Breast ultrasound image
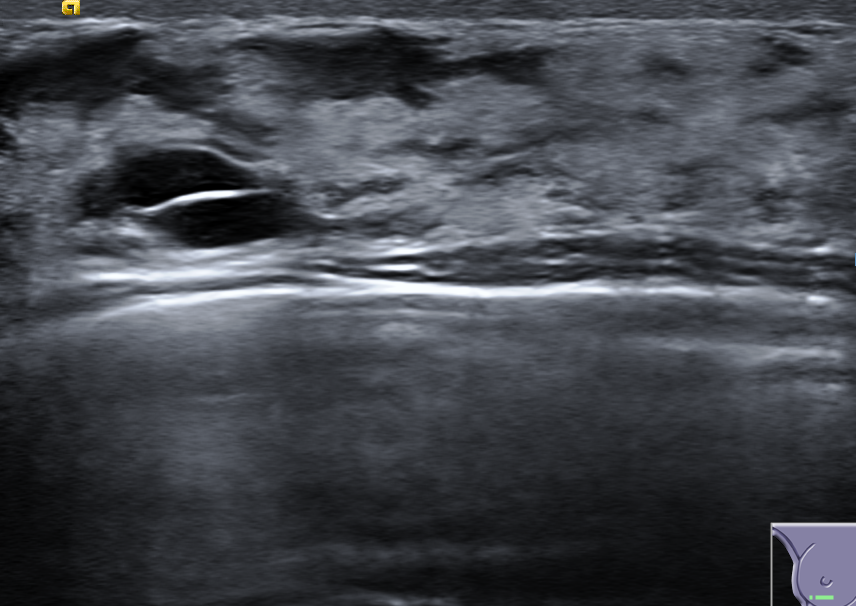
Diagnosis: benign